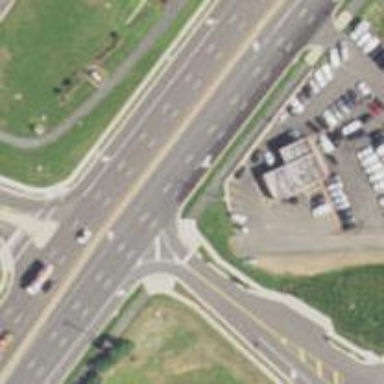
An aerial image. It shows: Stop road.